Current action and preconditions to check: trajectory_clear

Your task: For each precondition in the list above, predict whether it will hold at this action.

Consider the current scene as observed from the mobile robot's camera, and analyze the predicted future states of all dynamic agents (e.g., people, animals, vehicles, or any moving entities) within the NEXT SECOND.

IMPORTANT: Only answer "very likely" if you are absolutely certain—based on strong, clear evidence—that a dynamic agent will violate the precondition in the predicted future state. Do NOT answer "very likely" for unlikely, ambiguous, or low-probability risks.

Ask yourself for each precondition: Is there a high probability, with clear and convincing evidence, that the predicted future states of any dynamic agent will interfere with the predicted future state of the currently executing action within the NEXT SECOND, causing that precondition to fail?

Assess the risk level based on these predictions. Use "likely" or "very likely" if motions create a clear risk of interference.

Use "neutral" or "improbable" if agents are nearby but their predicted paths are clearly diverging or non-conflicting.

Failure Risk Categories: "very improbable", "improbable", "neutral", "likely", "very likely"

Answer Format: Output ONLY the probability_of_failure value from these categories: "very improbable", "improbable", "neutral", "likely", "very likely"

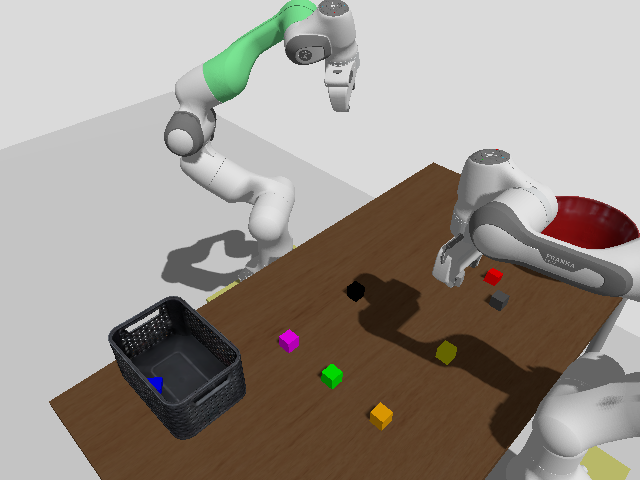

Answer: very improbable